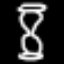
Label: hourglass